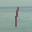
Label: 1